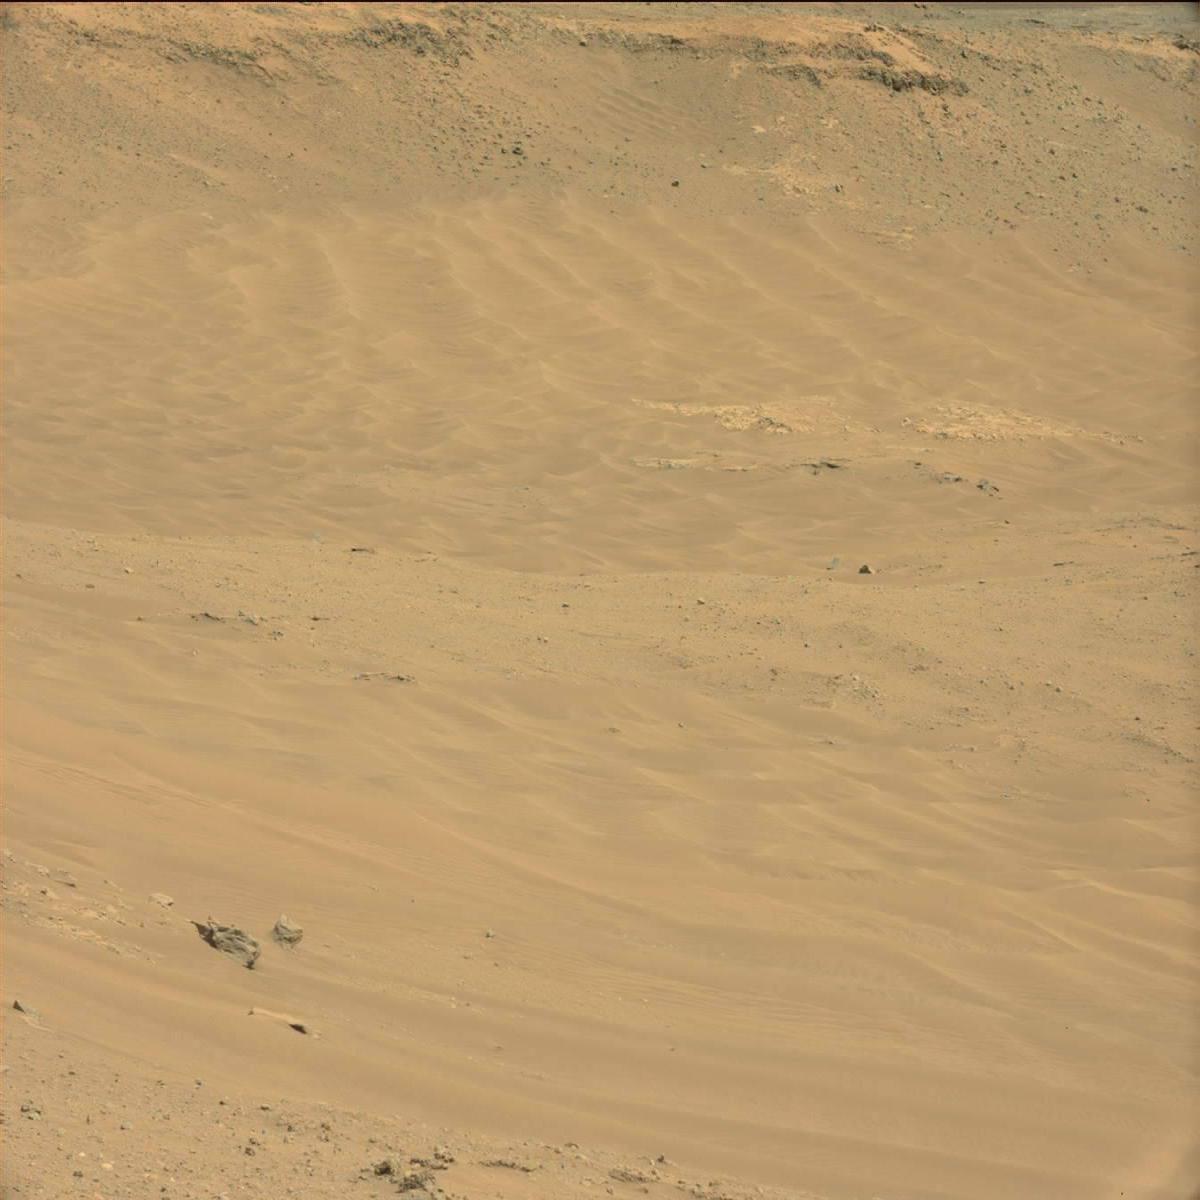
Terrain classes present: Bedrock, Sand / Soil